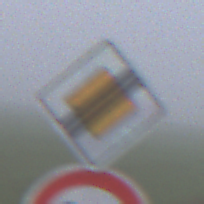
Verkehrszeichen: EndeVorfahrtsstrasse
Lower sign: Geschwindigkeit30
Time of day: MorningAfternoon
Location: Outdoor (RoadRail)
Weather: Overcast
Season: NotSpecified
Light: Natural